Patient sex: F
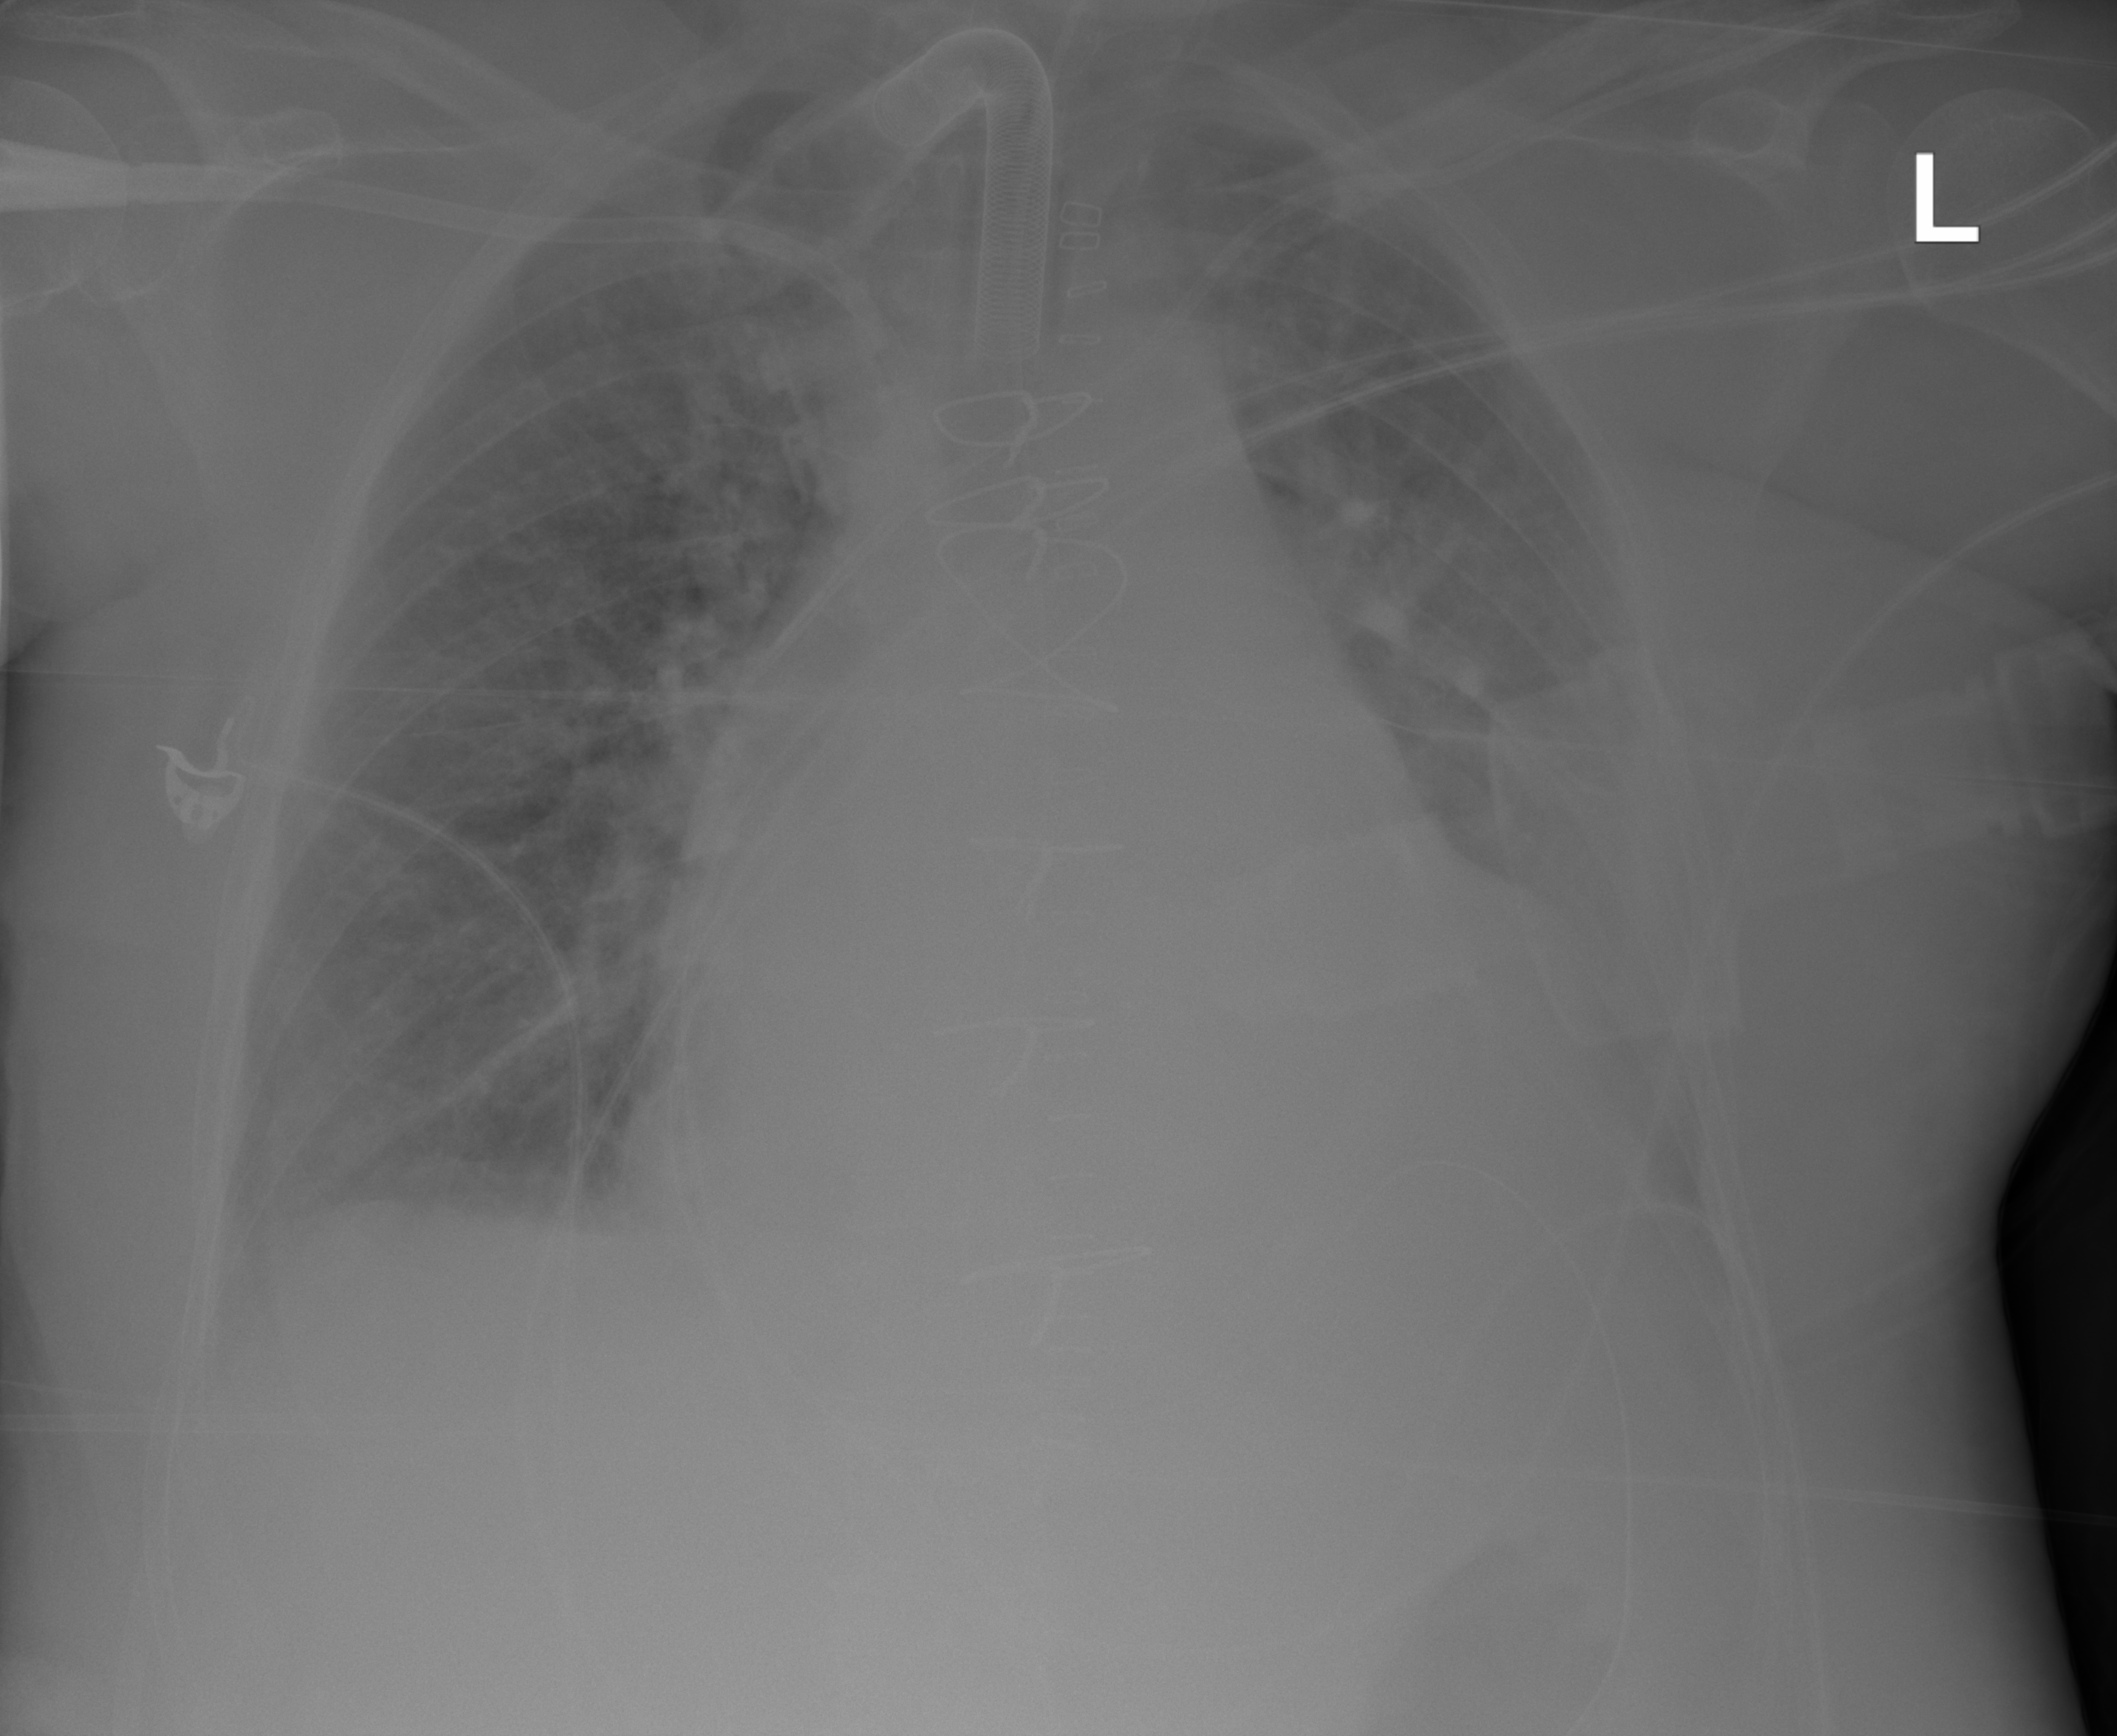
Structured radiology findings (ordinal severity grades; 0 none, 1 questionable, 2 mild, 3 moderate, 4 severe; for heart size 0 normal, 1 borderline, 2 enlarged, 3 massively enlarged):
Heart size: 3
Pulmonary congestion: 2
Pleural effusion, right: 2
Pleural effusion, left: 3
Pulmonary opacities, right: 2
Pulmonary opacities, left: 2
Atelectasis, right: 2
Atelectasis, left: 2